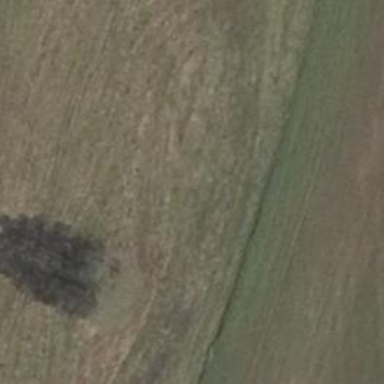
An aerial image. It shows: Deciduous broadleaved tree.